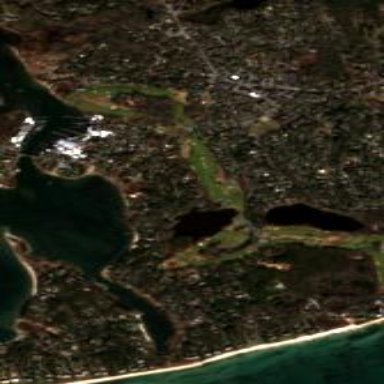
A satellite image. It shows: Golf course surrounded by greenery.